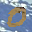
Label: 0